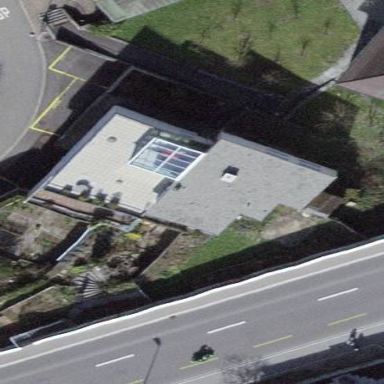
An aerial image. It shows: Detached building.